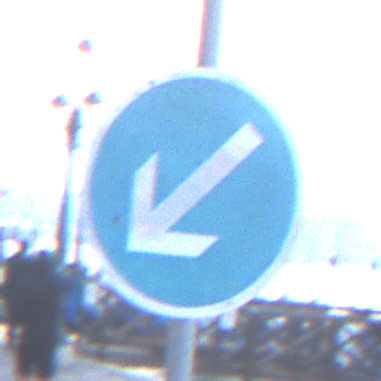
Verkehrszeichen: VorgeschriebeneVorbeifahrtLinks
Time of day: Dawn
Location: Outdoor (Urban)
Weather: Clear
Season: NotSpecified
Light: Natural